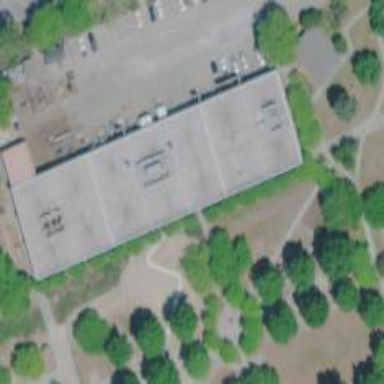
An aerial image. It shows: College building.